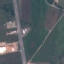
Land use / land cover class: Highway